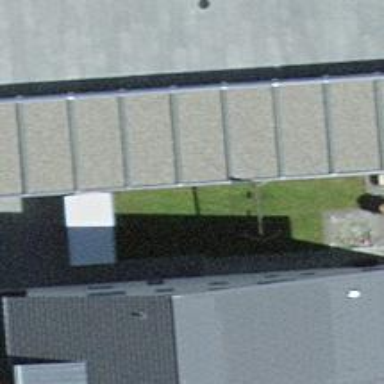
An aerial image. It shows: Group of garages.